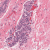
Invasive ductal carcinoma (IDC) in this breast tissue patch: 0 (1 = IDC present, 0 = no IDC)